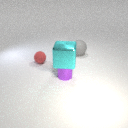
large gray rubber sphere to the right of small purple metal cylinder